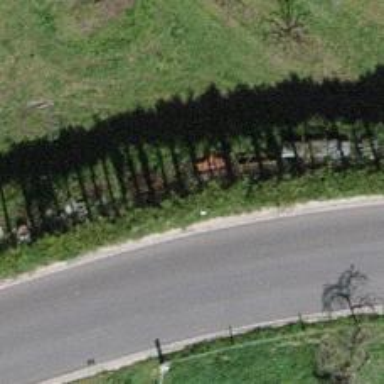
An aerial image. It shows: Row of trees in natural setting.